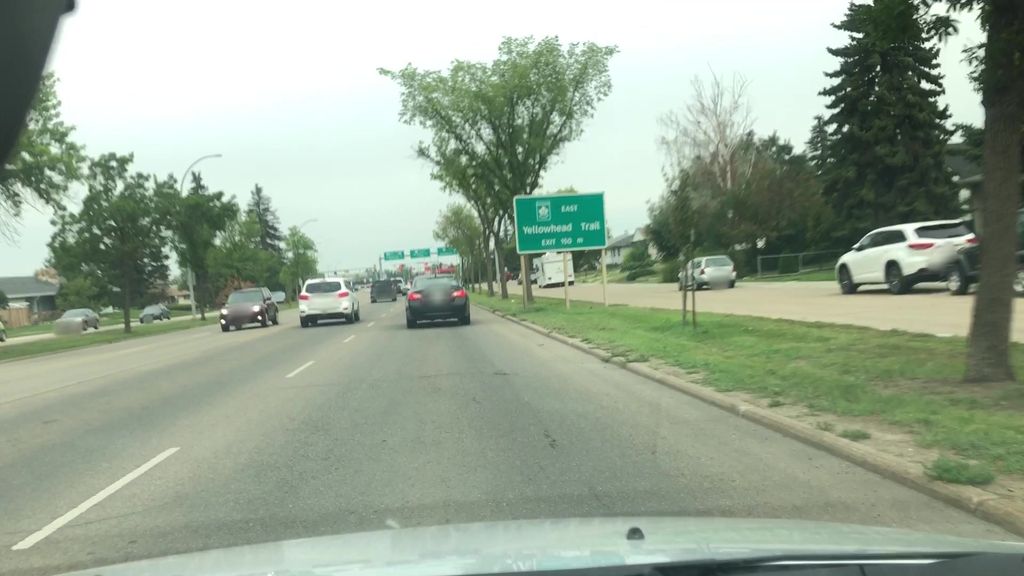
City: edmonton